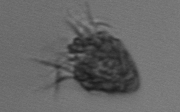
Label: Strombidium_tintinnodes